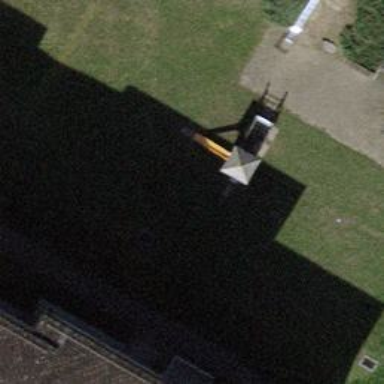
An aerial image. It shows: Playground with slide.